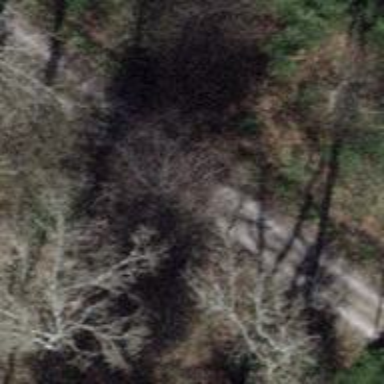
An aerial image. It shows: Compacted track road with grade3 tracktype.